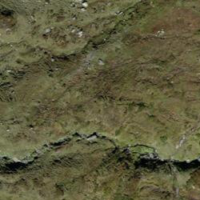
EUNIS habitat code: 26
Species observed at this site:
Pinguicula alpina